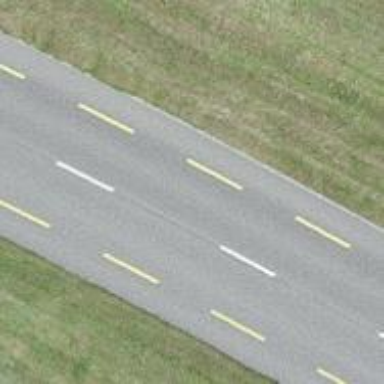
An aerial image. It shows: Secondary road with asphalt surface and dedicated cycle lane.